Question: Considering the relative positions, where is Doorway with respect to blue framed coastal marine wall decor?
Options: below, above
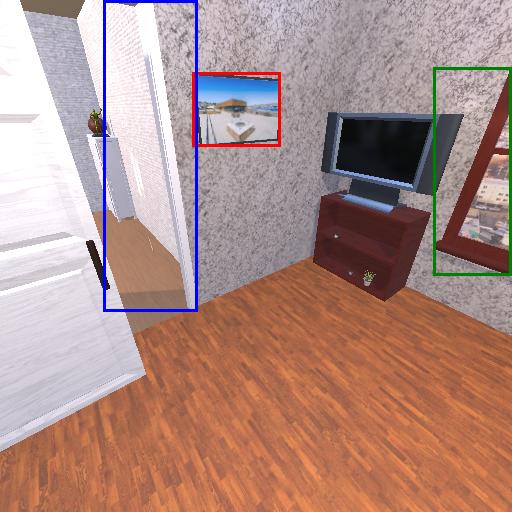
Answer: below